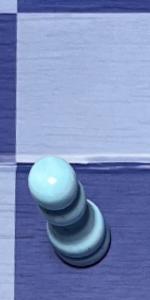
Label: Pawn_White